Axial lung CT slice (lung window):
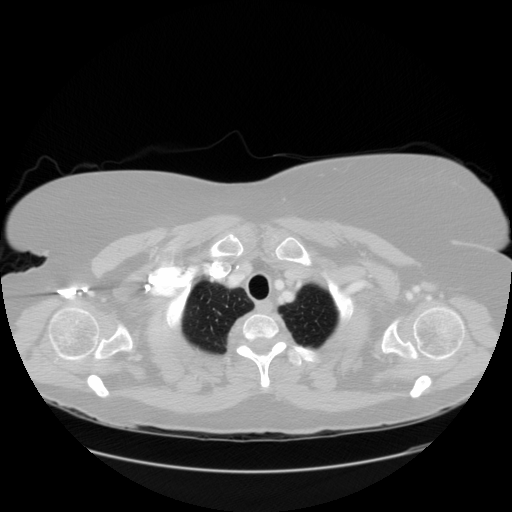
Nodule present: no